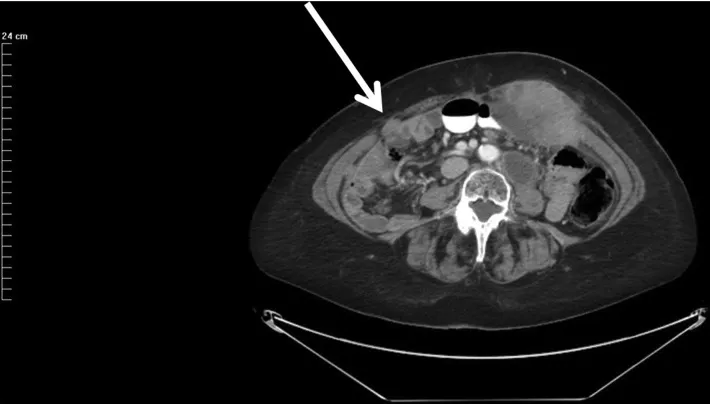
CT cut through the right mid-abdominal laparoscopy port site metastases. The anatomic location is through the fascia at the origin of the anterior and posterior rectus sheath. Although the left and right port site were tumor cell contaminated at the same time there is a marked size discrepancy. Progression of a left para-aortic lymph node is seen on this CT cut.
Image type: radiology (ct)